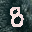
Label: 8